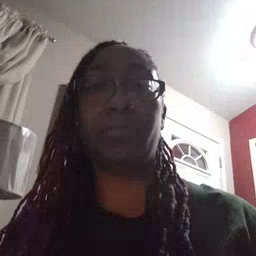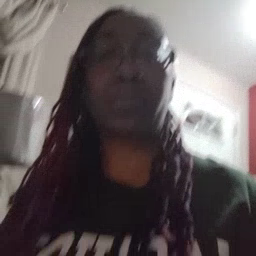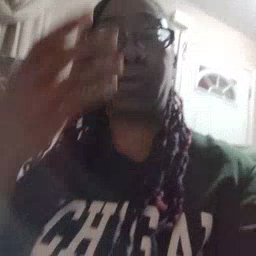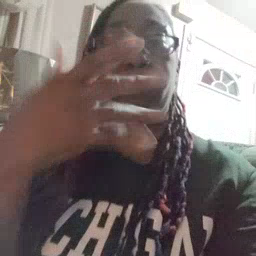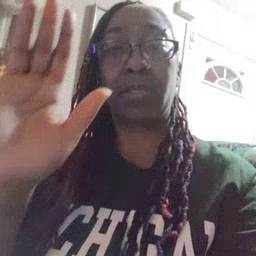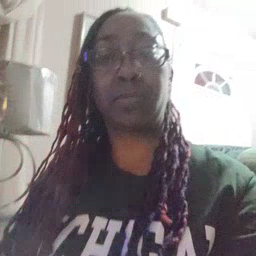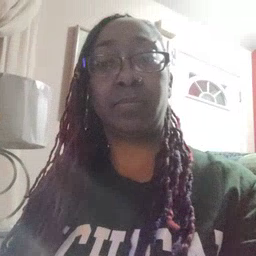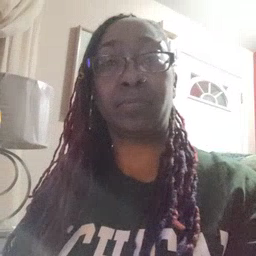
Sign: finish